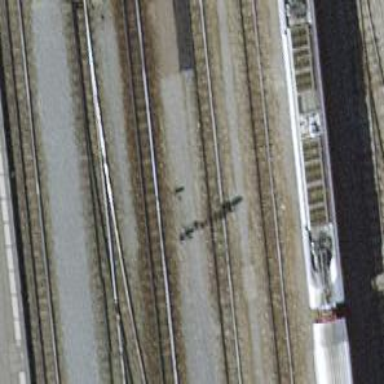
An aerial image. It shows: Railway signal.